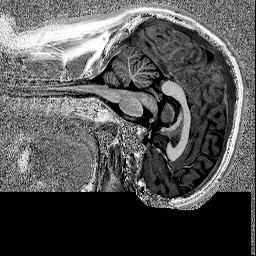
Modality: MP2RAGE
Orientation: sagittal
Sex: male